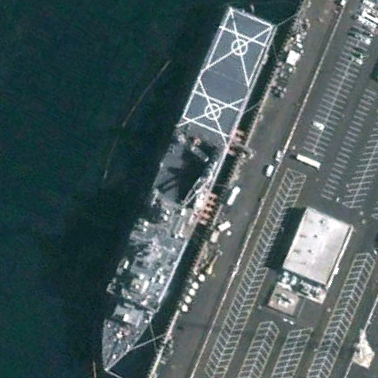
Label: combat